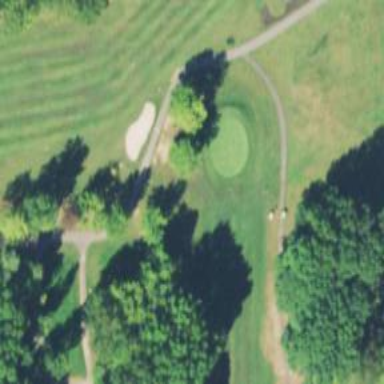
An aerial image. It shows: View of golf hole.